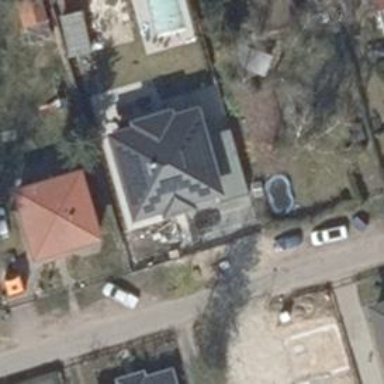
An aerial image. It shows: Detached building with pyramidal roof shape.